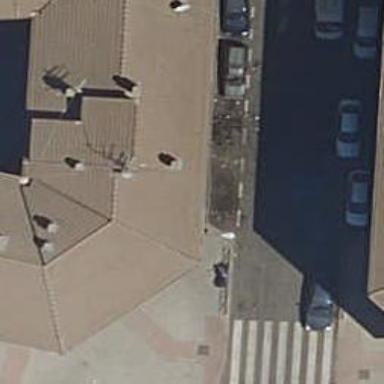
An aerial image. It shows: Kerb serving as barrier.